Question: I am trying to achieve the following image example using CSS borders. Is this possible? Also, is it possible for it to be responsive as well? I started a fiddle <URL> I know I've seen this somewhere, but can't remember where.

Here is what I have so far -
HTML
'''
<div class="container">
<div class="row">
<div class="sign-up col-sm-9">
<div class="col-sm-4">
<h3>SIGN UP to get the latest updates on Security News</h3>
</div>
<div class="col-sm-4">
</div>
<div class="col-sm-4">
</div>
</div> <!-- /.sign-up -->
<div class="invert"></div>
<div class="submit col-sm-3">
<input type="submit" value="Submit">
</div>
</div> <!-- /.row -->
</div><!-- /.container -->
'''
CSS -
'''
.sign-up {
background: #002d56;
padding: 0px 0px;
color: #ffffff;
font-size: 20px;
}
.sign-up h3{
padding: 10px 0px;
font-size: 20px;
}
.sign-up:after {
content: "";
display: block;
width: 0;
height: 0;
border-top: 70px solid #ffffff;
border-bottom: 69px solid #ffffff;
border-left: 70px solid #002d56;
position: absolute;
right: 0;
}
.invert {
position:relative;
}
.invert:after {
content: "";
display: block;
width: 0;
height: 0;
border-top: 70px solid #cfab7a;
border-bottom: 69px solid #cfab7a;
border-left: 70px solid #ffffff;
position: absolute;
right: 118px;
}
.submit {
background: #cfab7a;
width: 0;
height: 0;
}
.submit:before {
}
.submit input[type="submit"] {
background: #cfab7a;
padding: 10px 0px;
border: none;
}
'''
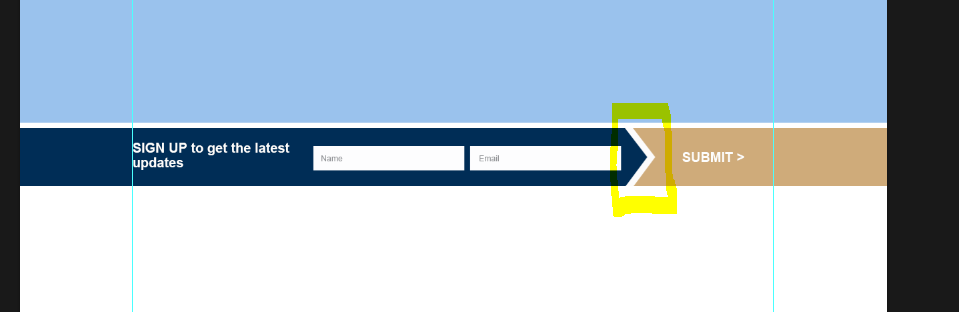
Answer: Well, I have tried to achieve what you wanted, please check this code and take a look at this <URL>
HTML:
'''
<div class="rectangle"></div>
<div class="hidden-div">
<div class="big-triangle"></div>
<div class="triangle"></div>
</div>
'''
CSS:
'''
.triangle {
width: 0px;
height: 0px;
border-style: solid;
border-width: 63px 0 63px 80px;
border-color: transparent transparent transparent #007bff;
position:absolute;
}
.big-triangle {
width: 0px;
height: 0px;
border-style: solid;
border-width: 80px 0 80px 100px;
border-color: transparent transparent transparent #fff;
position:absolute;
top:-17px;
}
.rectangle {
background-color:#007bff;
width:300px;
height:125px;
position:absolute;
}
.hidden-div {
width:300px;
height:110px;
position:absolute;
left:50px;
}
'''